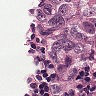
Metastatic tissue present: yes